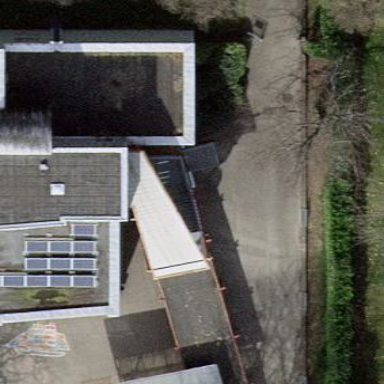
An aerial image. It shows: View of roof of building.